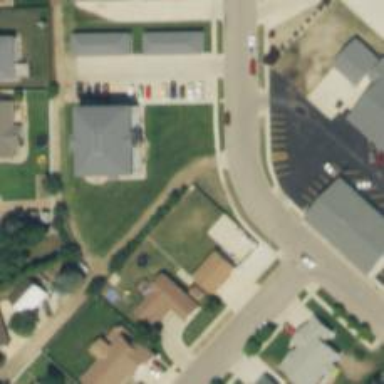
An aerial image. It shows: Alley classified as service road.